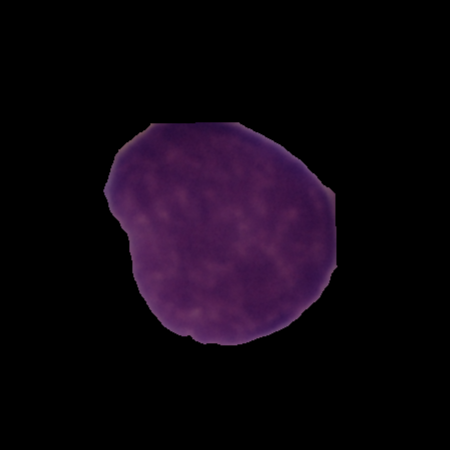
Label: cancer